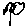
Label: flower